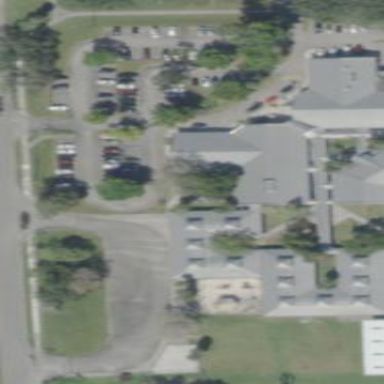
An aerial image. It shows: Parking area.